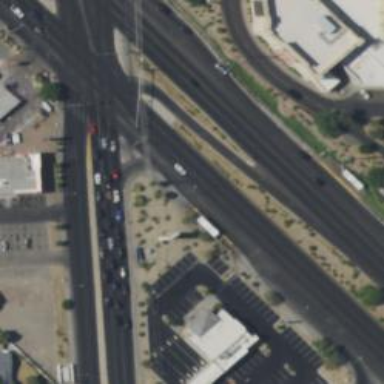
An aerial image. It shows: Primary link road with asphalt surface.